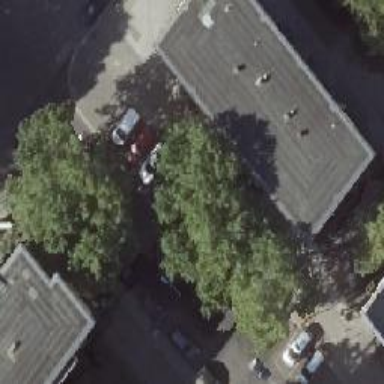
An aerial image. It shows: Parking lane area.